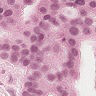
Metastatic tissue present: yes